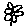
Label: flower